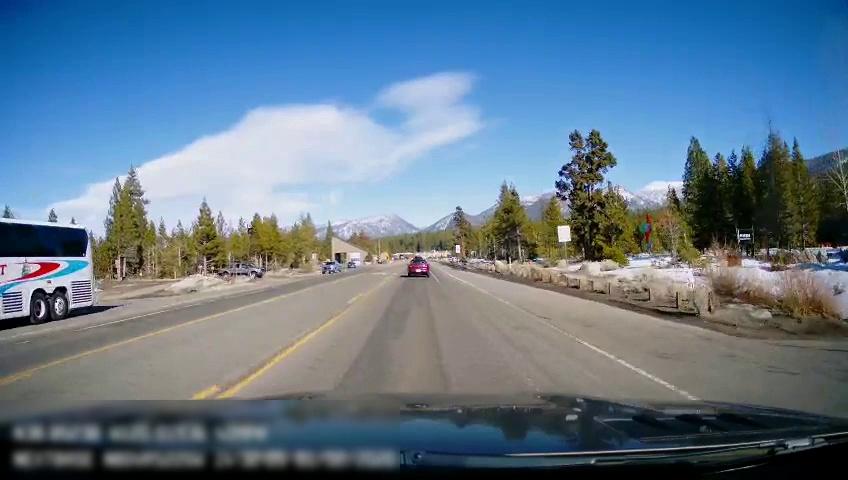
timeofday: Day
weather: Sunny
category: Drivable Space
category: Vehicles | Car
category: Vehicles | Bus
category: Vehicles | Truck
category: Vehicles | Truck
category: Lanes | Current Lane
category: Lanes | Alternate Lane
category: Lanes | Current Lane
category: Lanes | Opposite Lane
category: Lanes | Opposite Lane
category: Lanes | Opposite Lane
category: Traffic | Signs